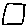
Label: square